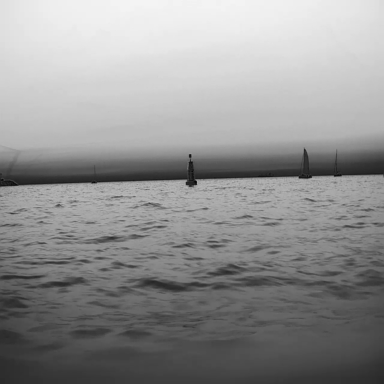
There are three sailboats in the infrared image.